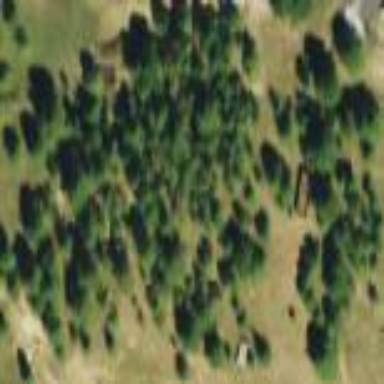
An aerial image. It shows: Evergreen woodland with needle-leaved trees.